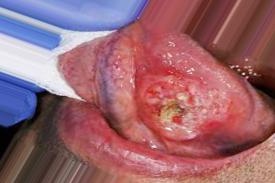
Condition: Mouth Ulcer